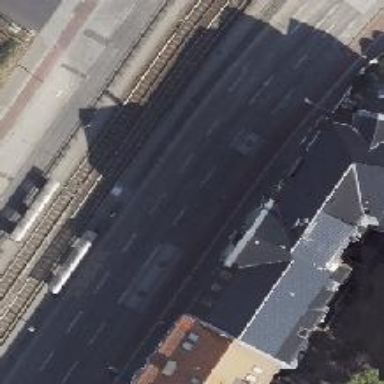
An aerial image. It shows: Platform for public transport with shelter. This railway platform is for trams.